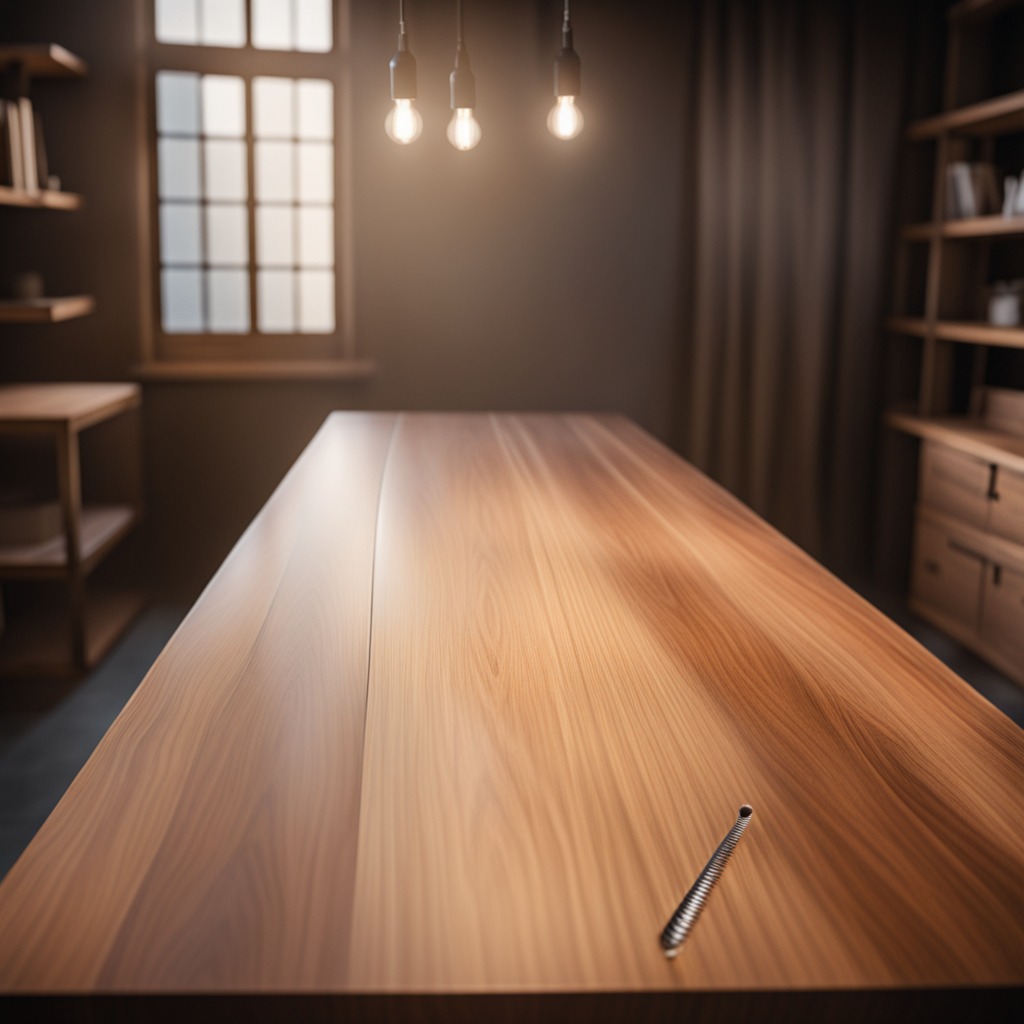
A coiled metal spring is lying on the wooden table in a carpentry studio.